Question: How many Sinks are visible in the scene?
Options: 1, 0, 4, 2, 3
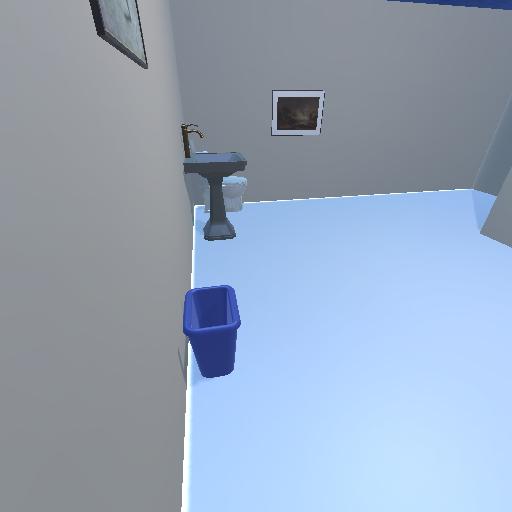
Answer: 1